Question: I have an HTML page in which there is a table which populates data from a database table and I am trying to restrict the size of the table by placing it in a div like in the following
'''
<div id="scrollablebody">
<table class="clientTable">
<thead>
<tr>
<th>Grade</th>
<th>Term</th>
<th colspan="3">Actions</th>
</tr>
</thead>
<!--ko foreach: products-->
<tr>
<td class="clientproductHeader" data-bind="text: $data">
</td>
<td class="clientproductHeader" colspan="13"></td>
</tr>
<tbody data-bind="foreach: ko.observableArray($root.datainput()).extendsdistinct('Product').index.Product()[$data]">
<tr data-bind="template: { name: $root.displayMode, data: $data }"></tr>
</tbody>
<!--/ko-->
</table>
</div>
'''
CSS for div
'''
#scrollablebody{height:500px;overflow-y:auto;width:100%;}
'''
But for some reasons the text in tbody is occupying all the space like in the following image

As you can see in the above picture the row with c5+ is unusually occupying lot of space
CSS for the Table
'''
.clientTable {
max-width: 100%;
background-color: grey;
height:75%;
border-collapse: collapse;
border-spacing: 0;
margin-bottom: 20px;
width: 98%;
margin-left:0;
margin-right:100px;
float: left;
overflow:scroll;
}
table.clientTable thead tr .header {
background-image: url(images/bg.png);
background-repeat: no-repeat;
background-position: center right;
cursor: pointer;
}
table.clientTable td {
padding: 1px;
line-height: 10px;
text-align: center;
/*background-color:#3C78B5;*/
vertical-align: auto;
border: 1px solid #0088cc;
width: 120px;
}
.clientTable th {
padding: initial;
line-height: normal;
text-align: center;
width: initial;
height: 20px;
border: 1px outset gray;
background-color: black;
color: white;
cursor: pointer;
}
'''
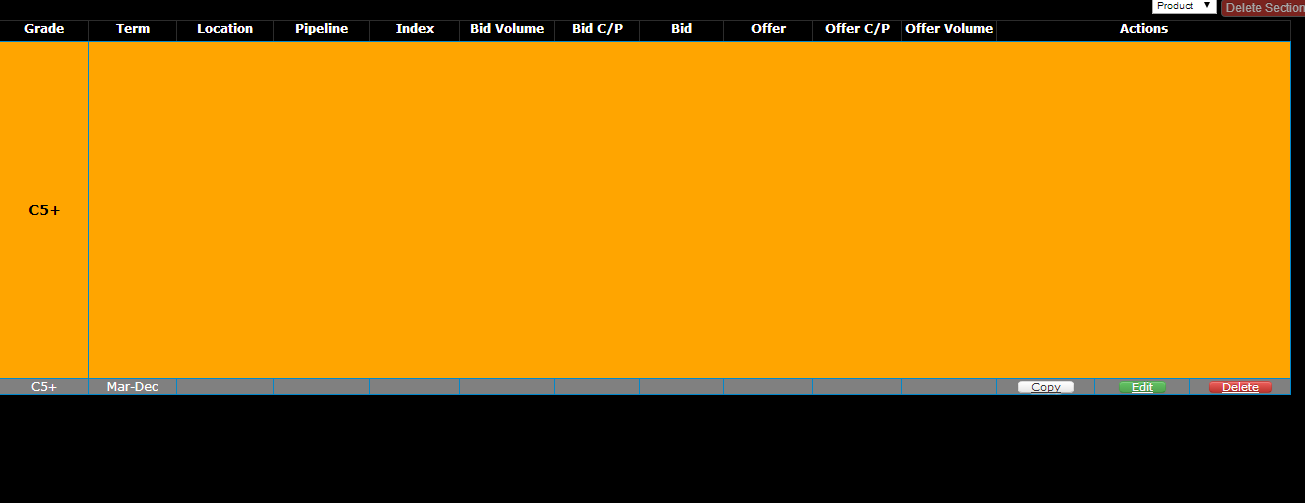
Answer: Change height to max-height. It's going grow to size if you don't specify and have the overflow as auto.